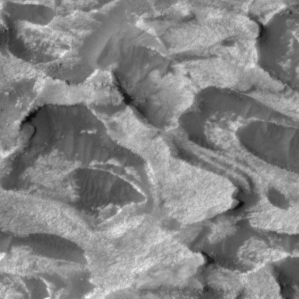
Label: non_frost